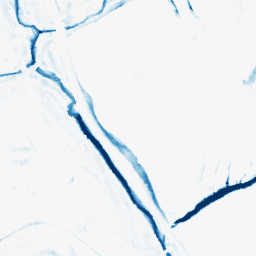
Category: morphological
Decomposition family: morphological_square
Decomposition parameters: operation: closing
size: 10
Upsampling method: sinc_hamming
Upsampling parameters: scale: 2
kernel_size: 8
Upsampling scale: 2